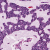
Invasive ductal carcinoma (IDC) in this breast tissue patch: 1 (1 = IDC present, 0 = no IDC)